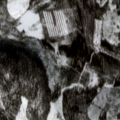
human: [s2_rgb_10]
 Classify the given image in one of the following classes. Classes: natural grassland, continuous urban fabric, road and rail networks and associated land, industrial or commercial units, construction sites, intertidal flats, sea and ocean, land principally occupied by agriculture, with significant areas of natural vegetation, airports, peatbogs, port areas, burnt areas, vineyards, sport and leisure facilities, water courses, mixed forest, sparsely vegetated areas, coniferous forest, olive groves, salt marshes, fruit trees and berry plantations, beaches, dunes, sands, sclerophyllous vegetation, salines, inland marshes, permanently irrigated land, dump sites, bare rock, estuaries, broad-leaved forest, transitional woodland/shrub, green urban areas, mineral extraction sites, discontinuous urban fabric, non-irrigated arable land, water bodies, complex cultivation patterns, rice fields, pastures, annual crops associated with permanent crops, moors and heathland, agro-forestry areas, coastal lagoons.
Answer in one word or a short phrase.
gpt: coniferous forest, mixed forest, transitional woodland/shrub